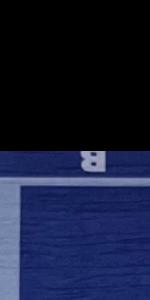
Label: Empty